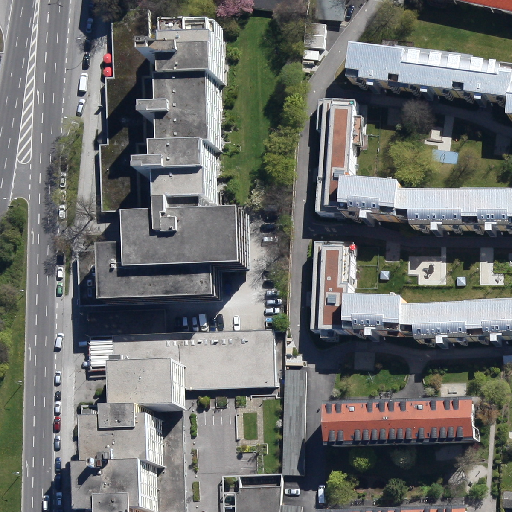
Referring expression: van in the parking area